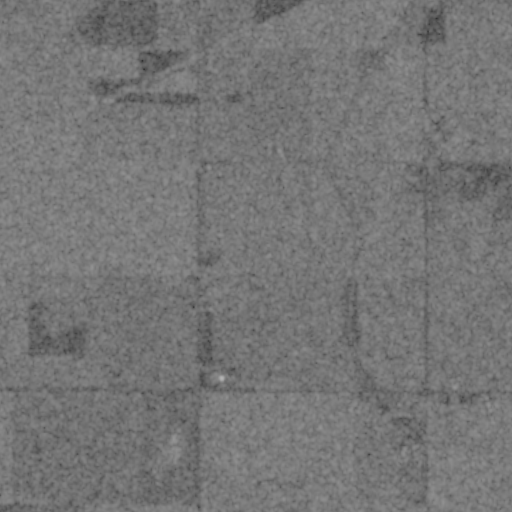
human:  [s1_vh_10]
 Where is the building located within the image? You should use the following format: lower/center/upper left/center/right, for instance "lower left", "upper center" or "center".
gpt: The building is located in the center of the image.
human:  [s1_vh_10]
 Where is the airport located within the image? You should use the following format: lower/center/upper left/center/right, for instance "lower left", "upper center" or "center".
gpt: There is no airport in the image.

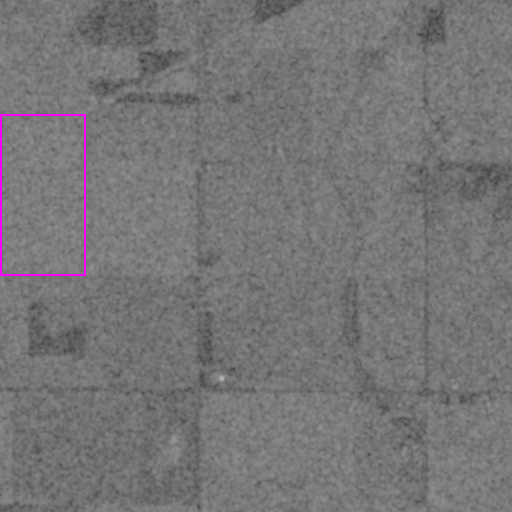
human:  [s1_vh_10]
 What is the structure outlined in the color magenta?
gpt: The structure outlined in magenta is a crop field.
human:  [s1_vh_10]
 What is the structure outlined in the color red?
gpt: There is no red outline.